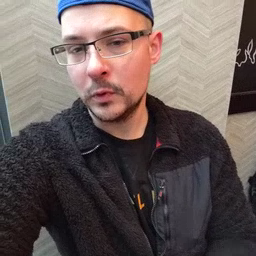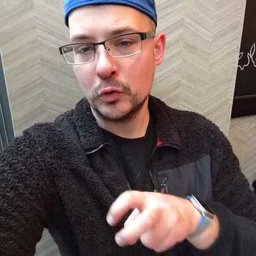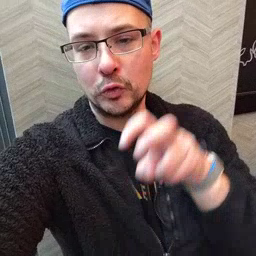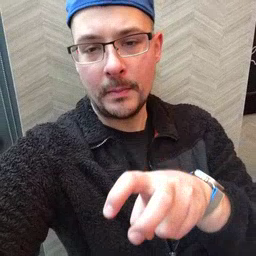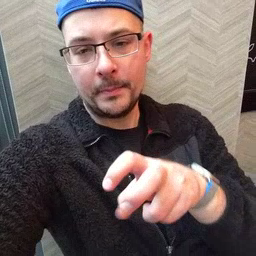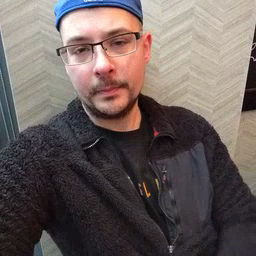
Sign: jump